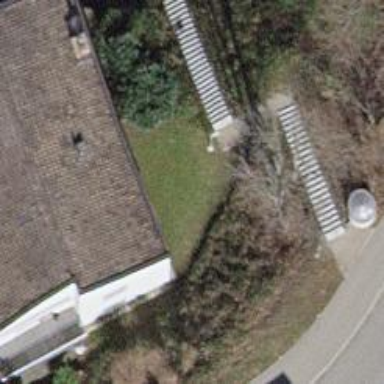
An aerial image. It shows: Road with steps.